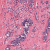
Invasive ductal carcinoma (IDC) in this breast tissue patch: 0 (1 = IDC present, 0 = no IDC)